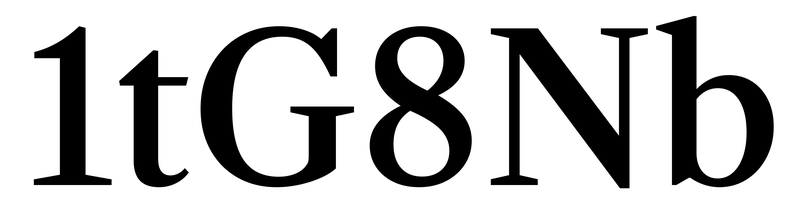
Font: LibreCaslonText_Medium